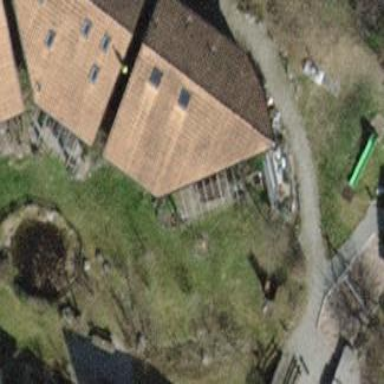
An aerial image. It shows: Simple house.